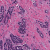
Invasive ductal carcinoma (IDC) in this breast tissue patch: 1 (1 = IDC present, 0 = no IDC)